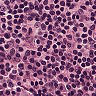
Metastatic tissue present: no